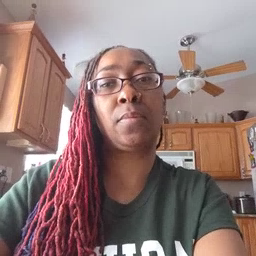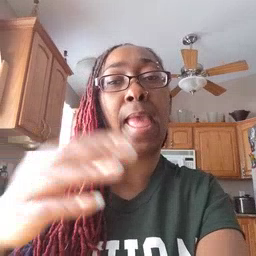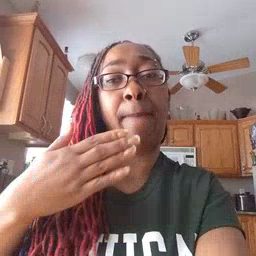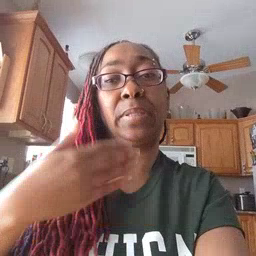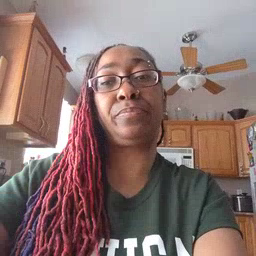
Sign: happy